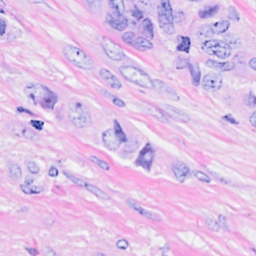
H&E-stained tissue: Breast